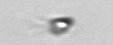
Label: Pyramimonas